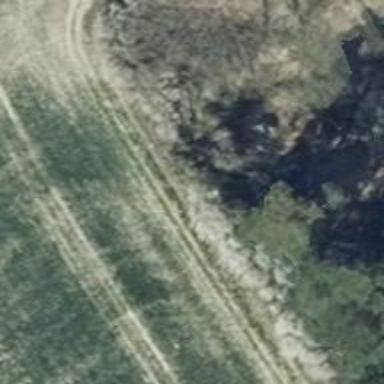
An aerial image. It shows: Minor power line.